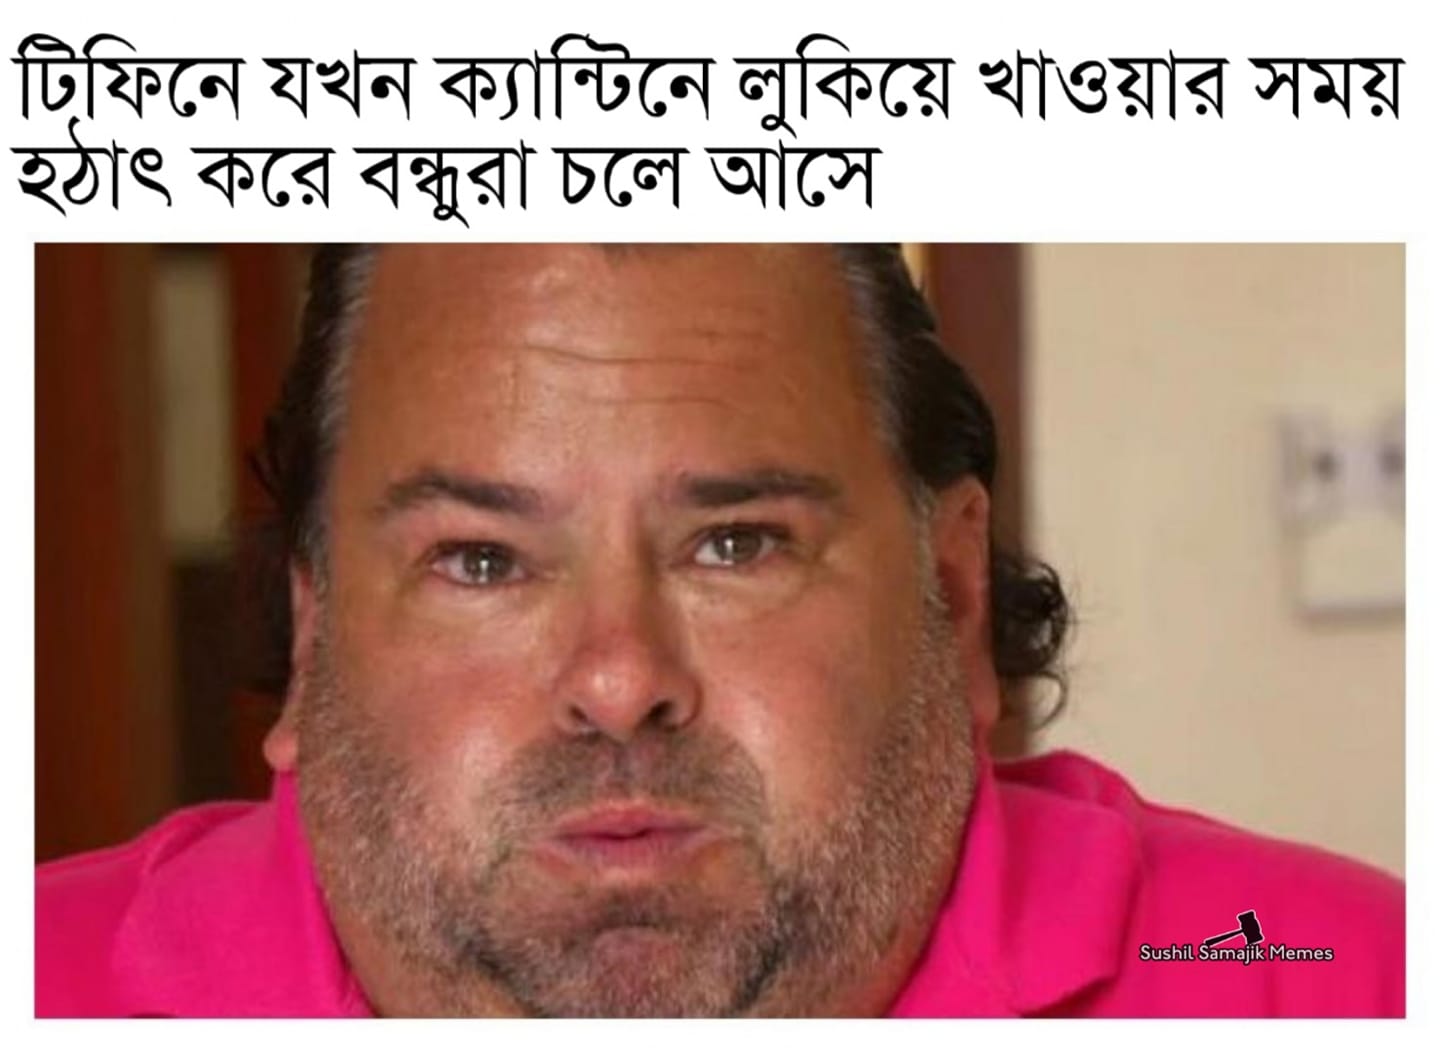
Caption: টিফিনে যখন ক্যান্টিনে লুকিয়ে খাওয়ার সময় হঠাত করে বন্ধুরা চলে আসে
Label: non-hate